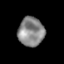
Tissue: skin
Cell type: Epithelial cells
Senescence score: 0.225
Nuclear area (px): 737
Mean DAPI intensity: 135.767